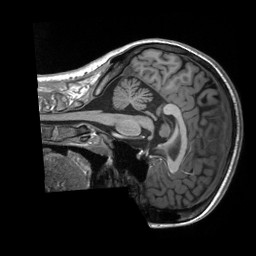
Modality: T1w
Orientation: sagittal
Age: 28
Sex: female
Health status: ill
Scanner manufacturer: siemens
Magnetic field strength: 3 T
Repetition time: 2.3 s
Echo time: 0.00232 s